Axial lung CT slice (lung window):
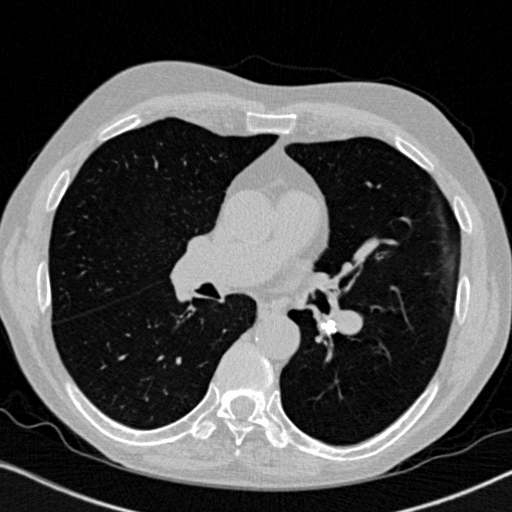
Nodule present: no